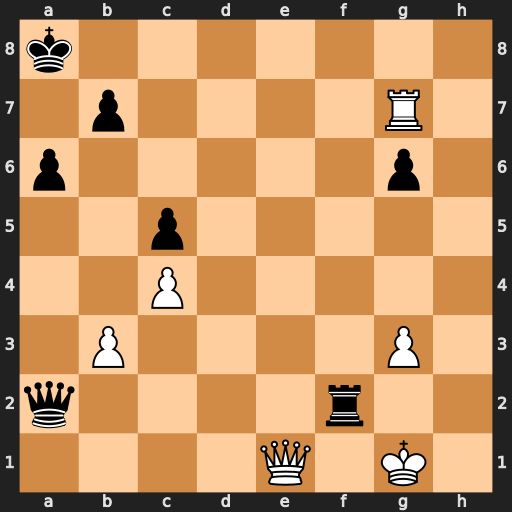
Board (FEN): k7/1p4R1/p5p1/2p5/2P5/1P4P1/q4r2/4Q1K1
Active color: w
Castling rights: -
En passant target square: -
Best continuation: Rg8+ Ka7 Qxf2